Brain MRI, t2w sequence, axial 2D slice.
Patient: age 37, sex M, weight 90 kg, height 1.9 m
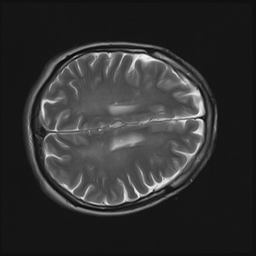